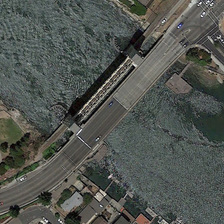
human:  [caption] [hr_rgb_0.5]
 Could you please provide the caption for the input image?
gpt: a bridge is over a river with some buildings near it .

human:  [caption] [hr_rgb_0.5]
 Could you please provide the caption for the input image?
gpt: a building in a raging river bridge .

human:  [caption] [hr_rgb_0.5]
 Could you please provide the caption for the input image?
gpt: a bridge is over a river with some buildings near it .

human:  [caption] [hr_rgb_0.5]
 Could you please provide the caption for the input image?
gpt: a bridge built on a river .

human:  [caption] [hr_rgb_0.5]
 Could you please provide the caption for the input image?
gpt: a bridge built on a river .